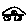
Label: car